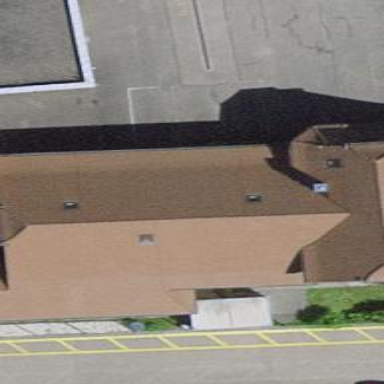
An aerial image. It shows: Community centre building.